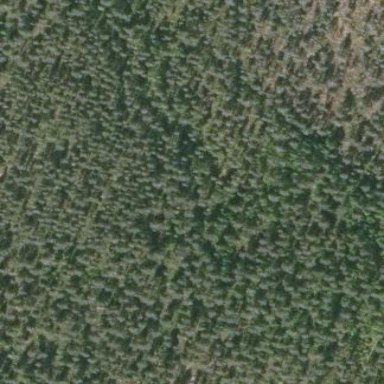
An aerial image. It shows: Woodland consisting mainly of needle-leaved trees.